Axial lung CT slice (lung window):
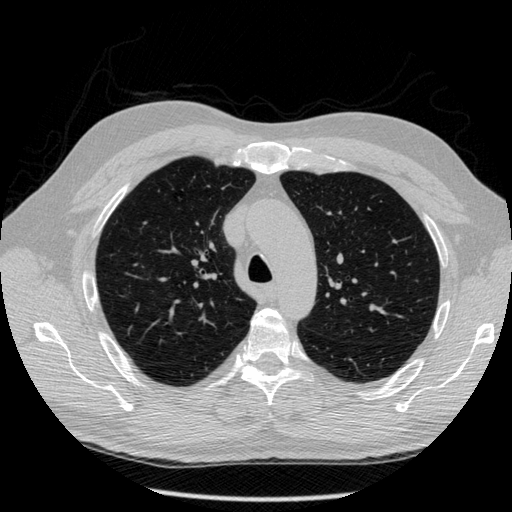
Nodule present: no